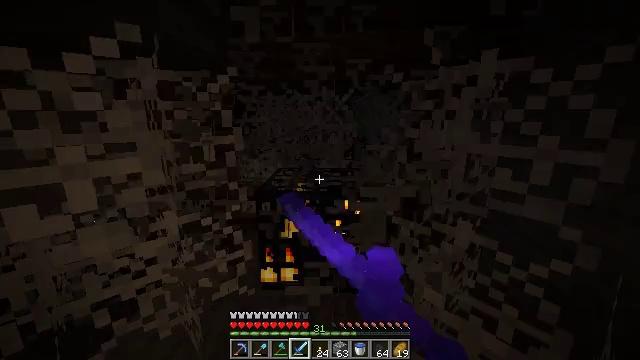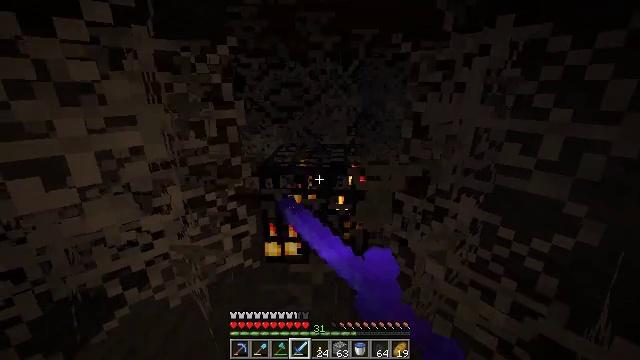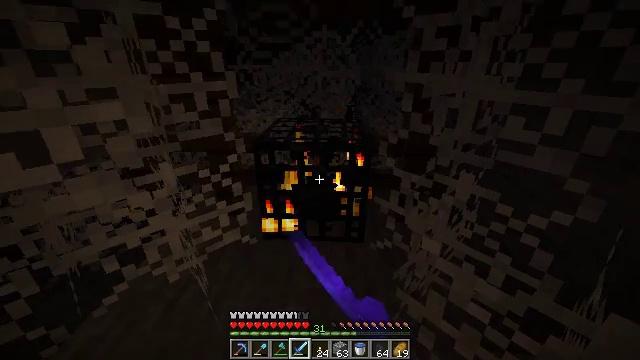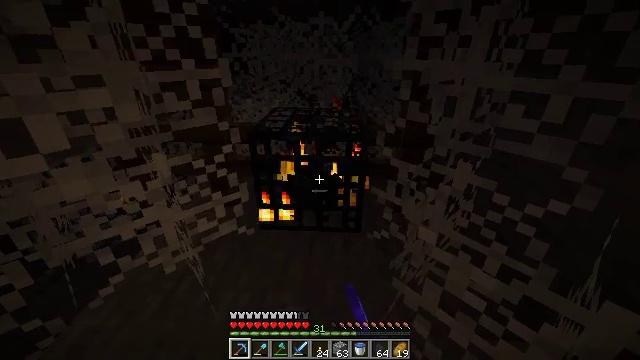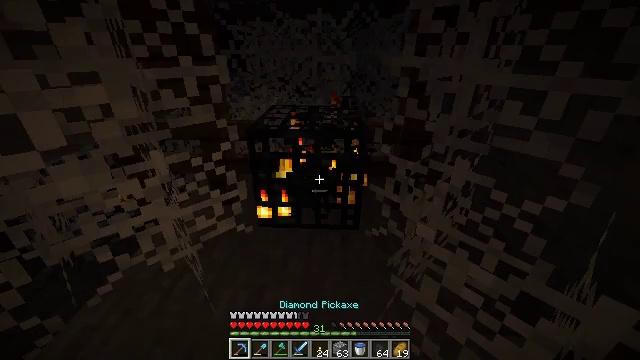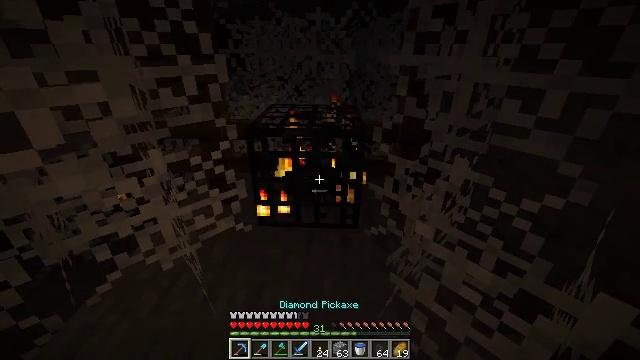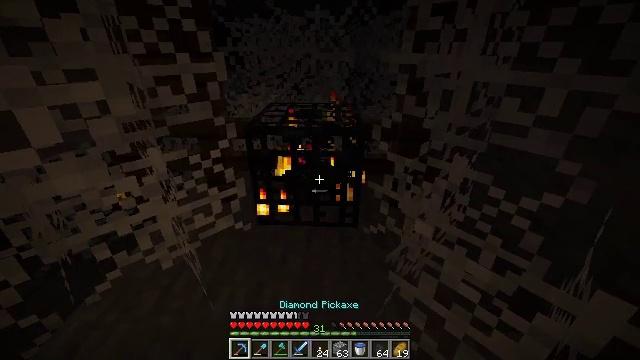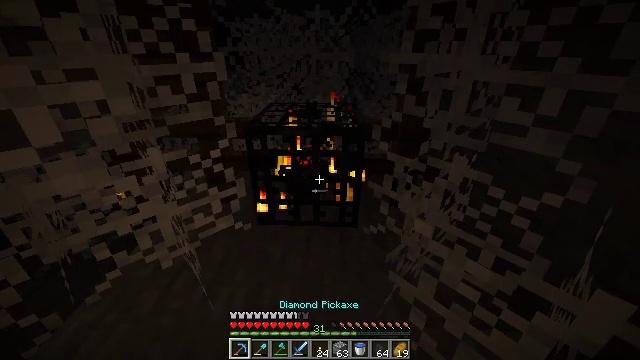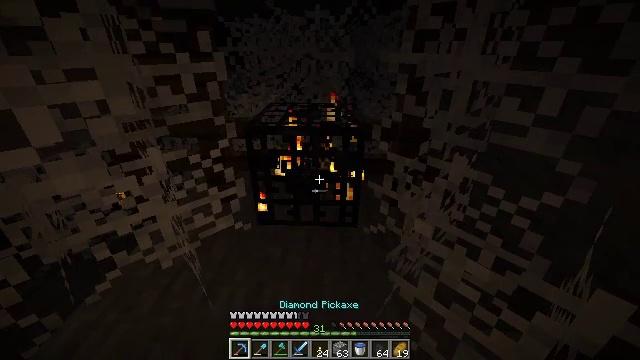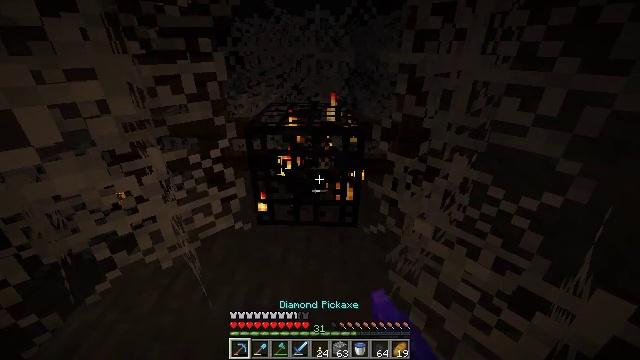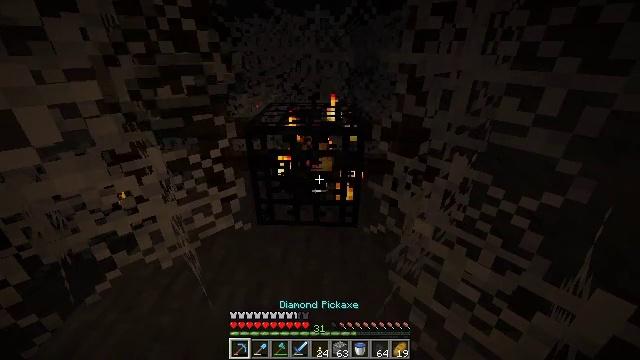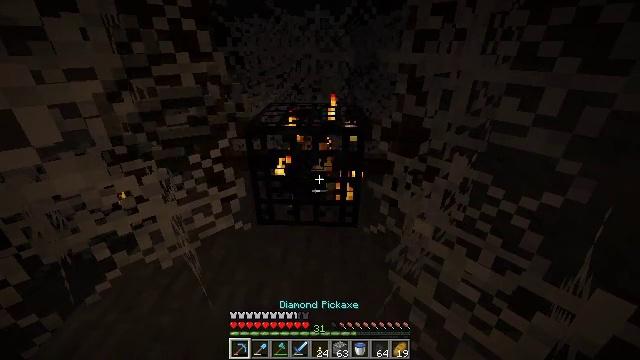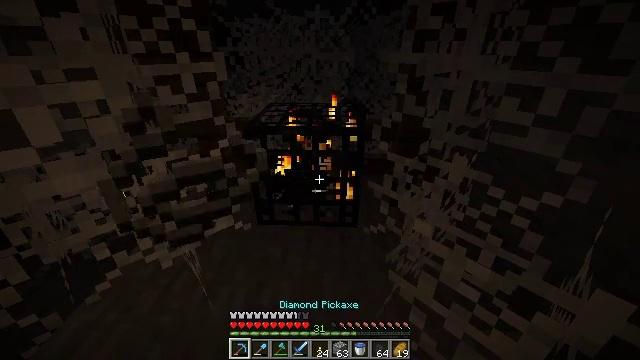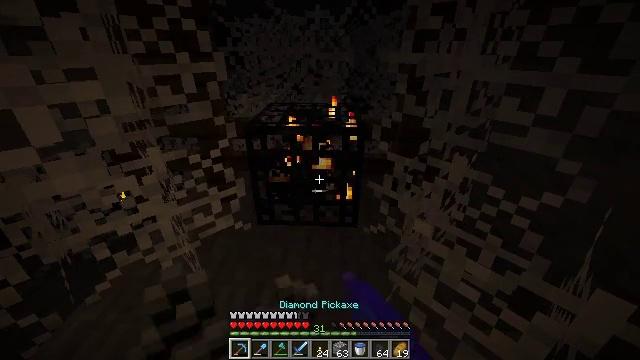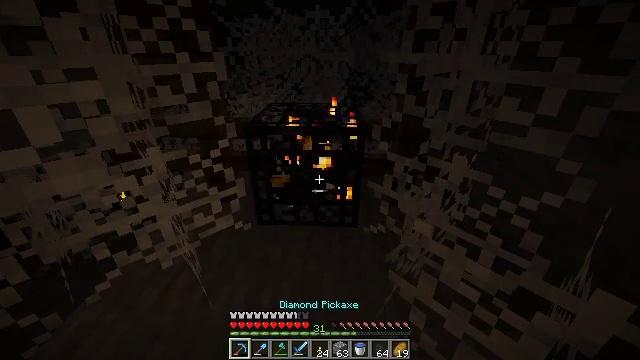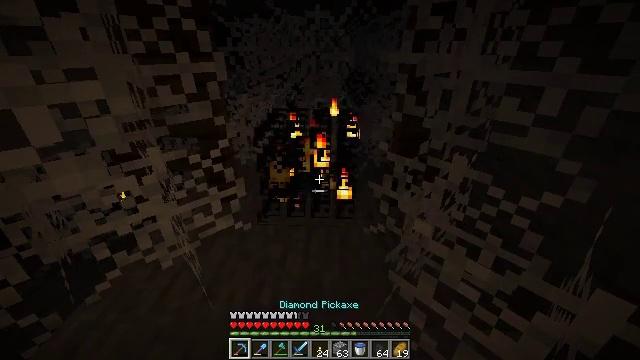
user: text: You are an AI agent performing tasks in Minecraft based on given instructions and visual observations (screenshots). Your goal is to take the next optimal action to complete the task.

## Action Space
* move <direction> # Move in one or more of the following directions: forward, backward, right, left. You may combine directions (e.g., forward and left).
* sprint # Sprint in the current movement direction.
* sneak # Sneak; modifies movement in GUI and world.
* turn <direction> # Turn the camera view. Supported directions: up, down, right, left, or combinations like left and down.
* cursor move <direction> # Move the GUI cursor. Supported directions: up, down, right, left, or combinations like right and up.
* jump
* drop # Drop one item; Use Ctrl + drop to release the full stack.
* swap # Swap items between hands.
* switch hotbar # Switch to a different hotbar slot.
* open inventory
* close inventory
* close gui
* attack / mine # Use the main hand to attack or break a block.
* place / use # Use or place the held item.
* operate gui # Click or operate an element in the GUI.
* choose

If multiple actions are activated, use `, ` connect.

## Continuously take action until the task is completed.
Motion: motion action
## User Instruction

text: Stop mobs spawning by breaking the spawner.
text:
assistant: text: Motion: move forward, turn down, attack / mine
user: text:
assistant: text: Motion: move forward, turn down
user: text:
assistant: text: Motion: turn down, switch to hotbar 1
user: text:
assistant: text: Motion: attack / mine, switch to hotbar 1
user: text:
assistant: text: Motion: attack / mine, switch to hotbar 1
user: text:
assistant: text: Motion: attack / mine
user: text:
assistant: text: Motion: attack / mine
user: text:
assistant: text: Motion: attack / mine
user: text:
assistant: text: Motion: attack / mine
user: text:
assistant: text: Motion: attack / mine
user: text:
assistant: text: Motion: attack / mine
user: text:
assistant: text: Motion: attack / mine
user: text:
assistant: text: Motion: attack / mine
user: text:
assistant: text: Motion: attack / mine
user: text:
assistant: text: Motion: attack / mine
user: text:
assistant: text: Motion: attack / mine
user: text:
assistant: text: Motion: attack / mine
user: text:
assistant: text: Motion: attack / mine
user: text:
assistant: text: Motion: attack / mine
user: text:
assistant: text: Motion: attack / mine